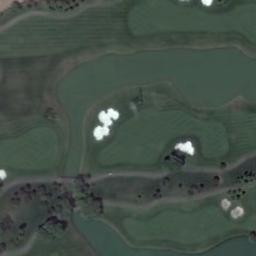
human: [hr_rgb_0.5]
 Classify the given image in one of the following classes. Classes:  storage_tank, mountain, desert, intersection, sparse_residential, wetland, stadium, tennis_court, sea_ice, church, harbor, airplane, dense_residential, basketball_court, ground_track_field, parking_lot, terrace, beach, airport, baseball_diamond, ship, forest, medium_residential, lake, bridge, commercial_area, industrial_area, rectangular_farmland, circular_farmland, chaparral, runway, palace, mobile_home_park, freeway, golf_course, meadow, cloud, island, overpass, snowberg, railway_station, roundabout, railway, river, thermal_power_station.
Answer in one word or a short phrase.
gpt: golf_course